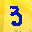
Label: 3